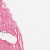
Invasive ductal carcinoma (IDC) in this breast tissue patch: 0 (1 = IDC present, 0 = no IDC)